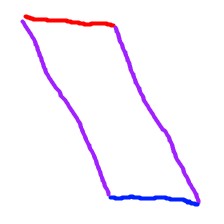
Shape: parallelogram